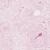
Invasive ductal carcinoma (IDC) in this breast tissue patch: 0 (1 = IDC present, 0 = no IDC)